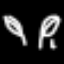
Label: leaf